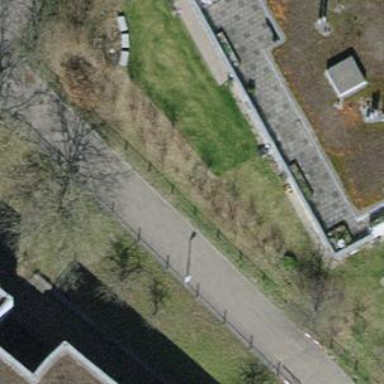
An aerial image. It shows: Urban tree adds touch of nature to the surroundings.